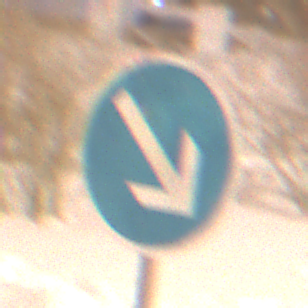
Verkehrszeichen: VorgeschriebeneVorbeifahrtRechts
Umgebung: Outdoor, Urban
Tageszeit: Night
Wetter: Overcast
Licht: Artificial
Jahreszeit: Winter
Kontrast: MediumContrast